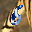
Label: 6